Interaction volume radius: 5 \u00c5
Interaction volume height: 15 \u00c5
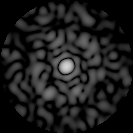
Disorder parameter: 0.8134